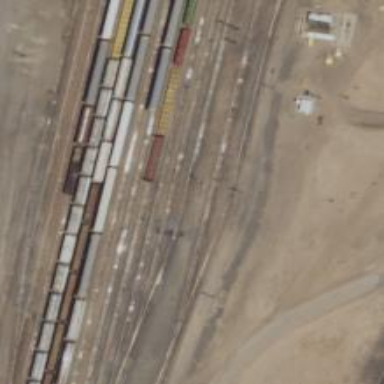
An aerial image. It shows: Railway yard used for servicing trains.